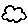
Label: cloud